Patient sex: M
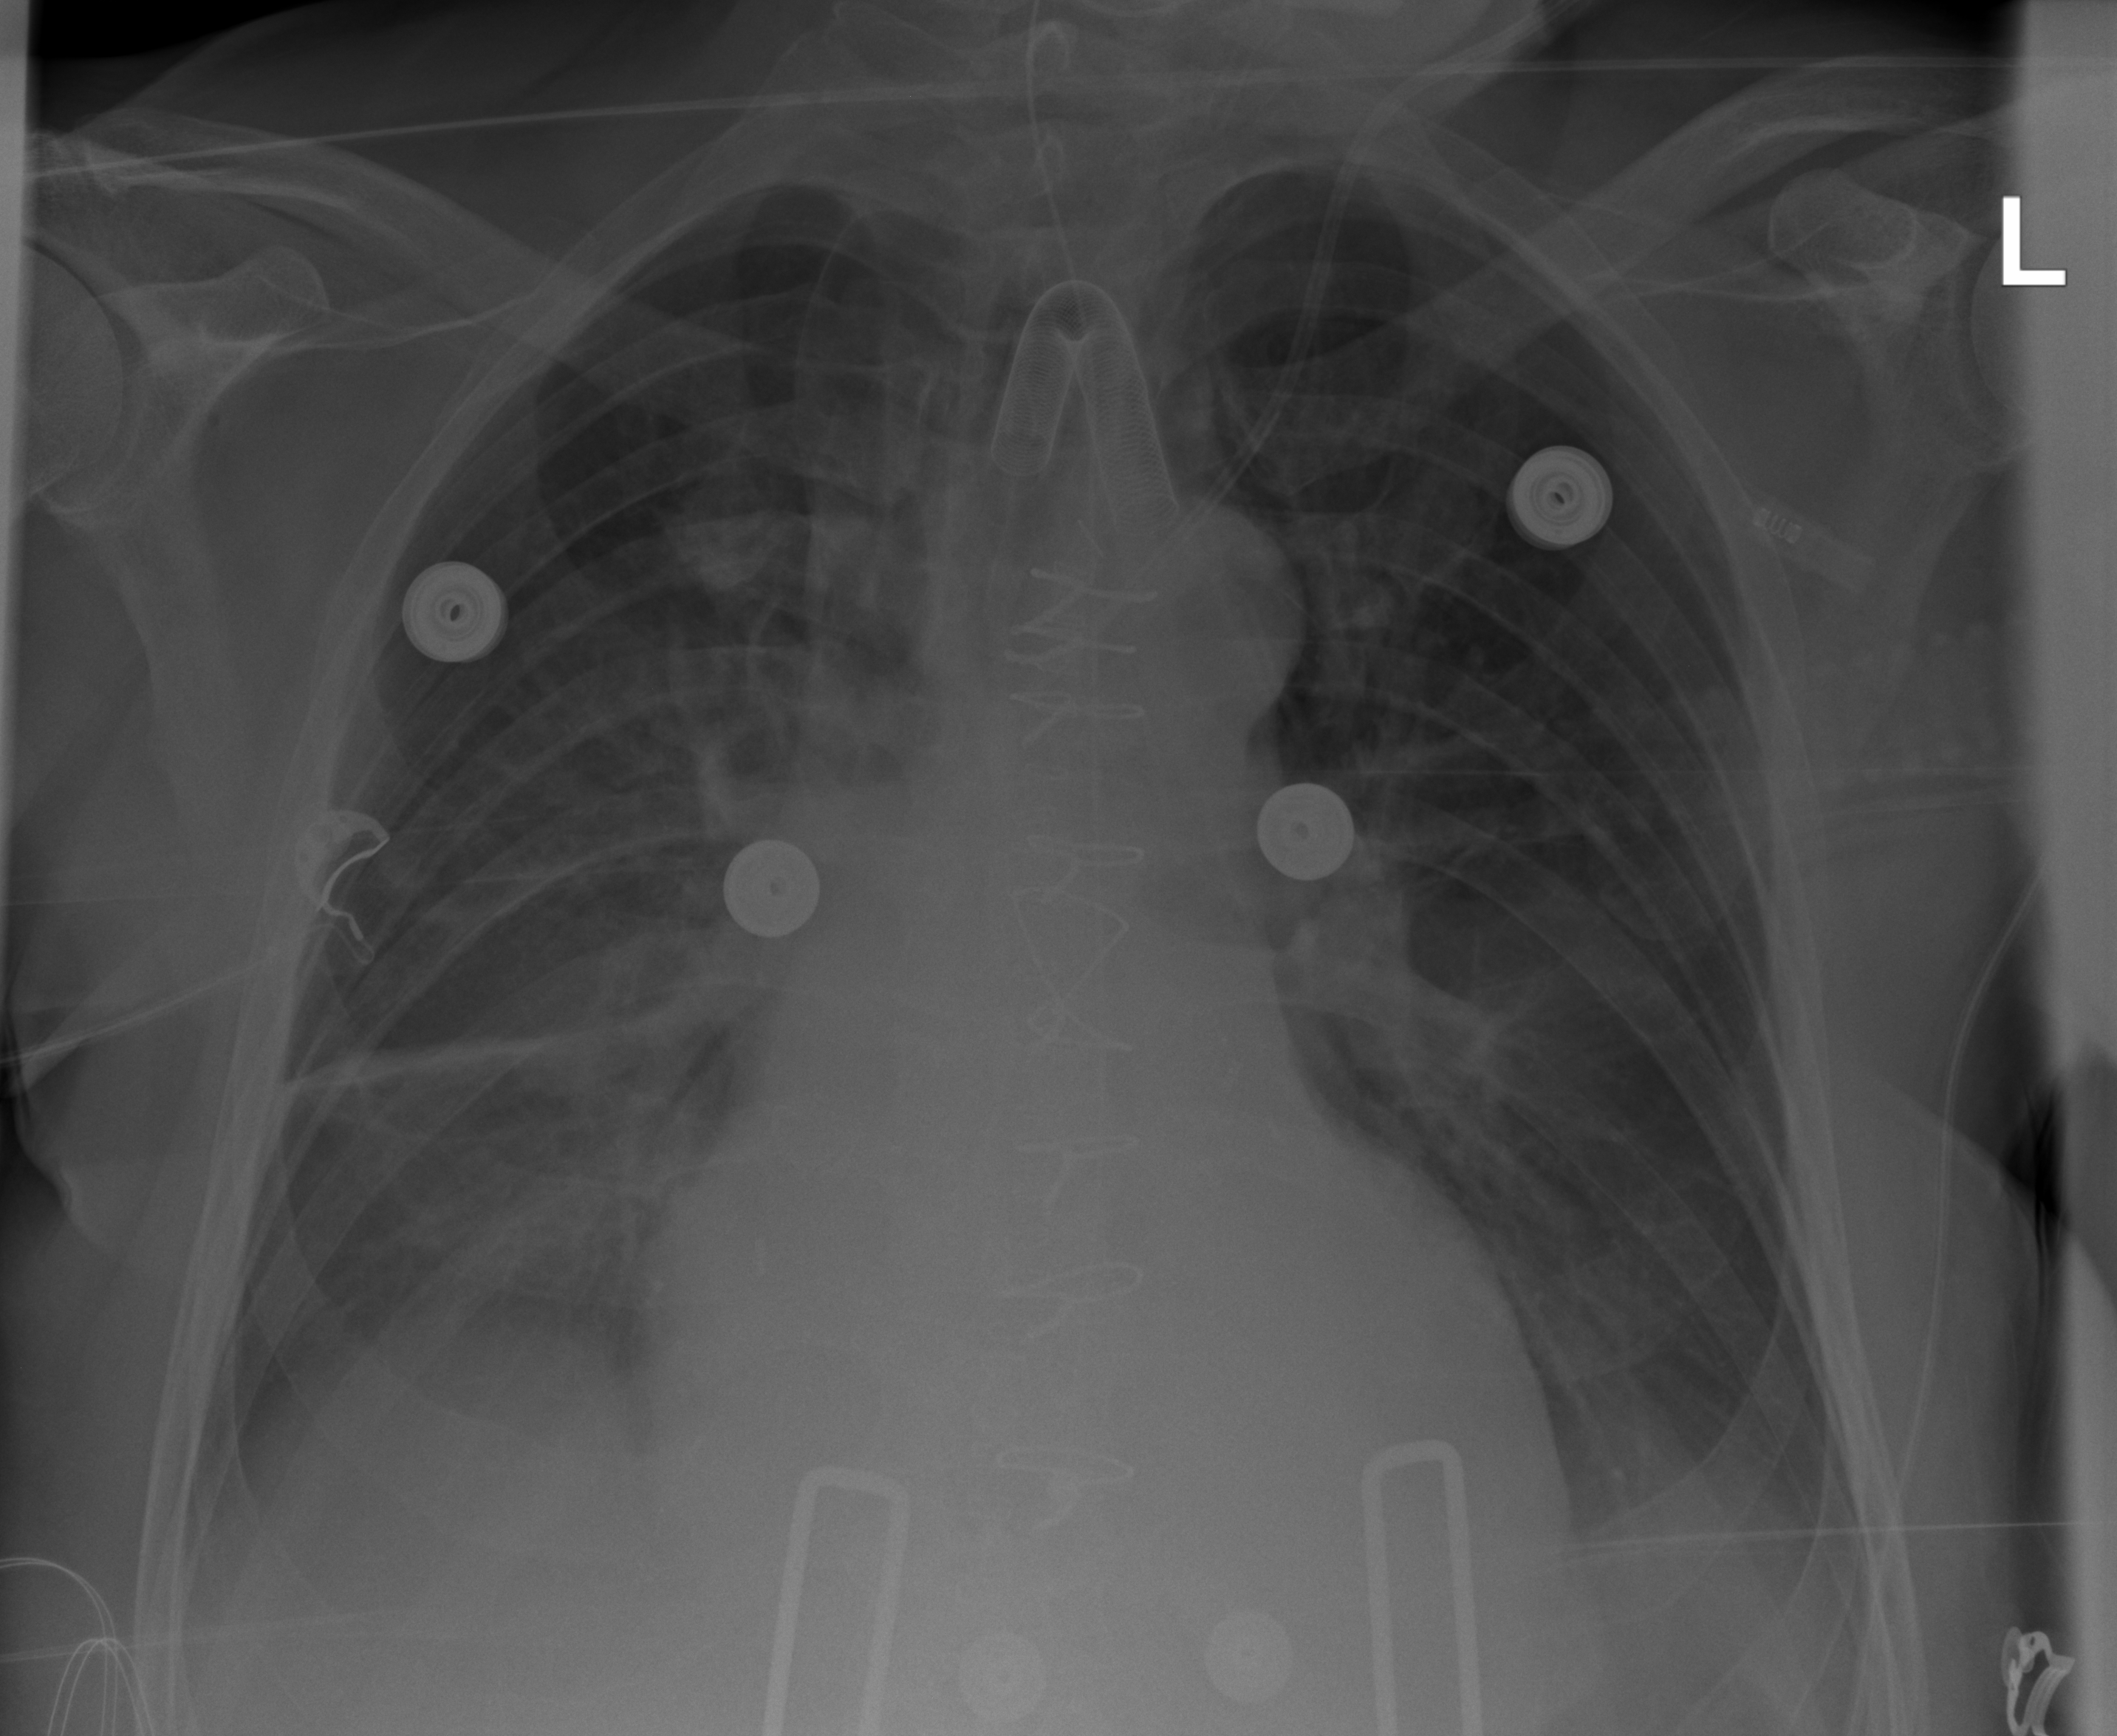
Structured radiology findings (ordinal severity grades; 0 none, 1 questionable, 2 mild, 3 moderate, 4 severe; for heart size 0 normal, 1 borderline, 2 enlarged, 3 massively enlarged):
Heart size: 2
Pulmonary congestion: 2
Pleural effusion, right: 2
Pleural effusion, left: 1
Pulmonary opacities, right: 2
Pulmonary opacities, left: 0
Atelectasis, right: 2
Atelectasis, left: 2